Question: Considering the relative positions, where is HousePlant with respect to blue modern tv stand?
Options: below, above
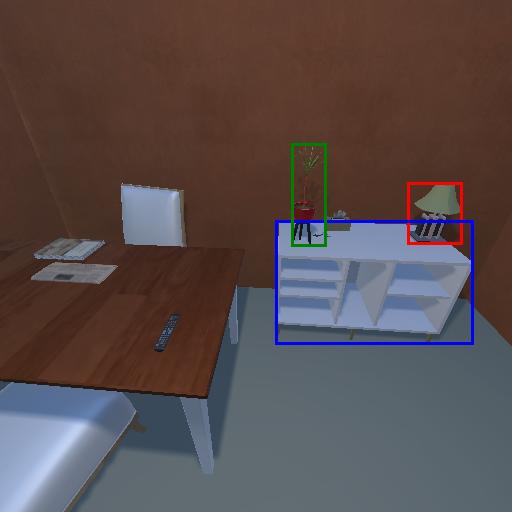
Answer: below